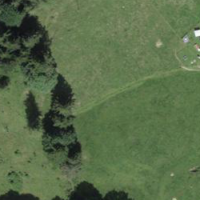
EUNIS habitat code: 24
Species observed at this site:
Phoenicurus ochruros